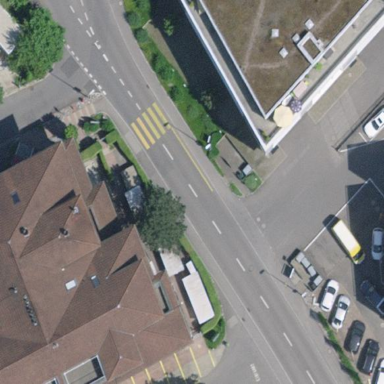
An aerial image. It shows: Office building.